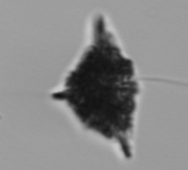
Label: Dictyocha